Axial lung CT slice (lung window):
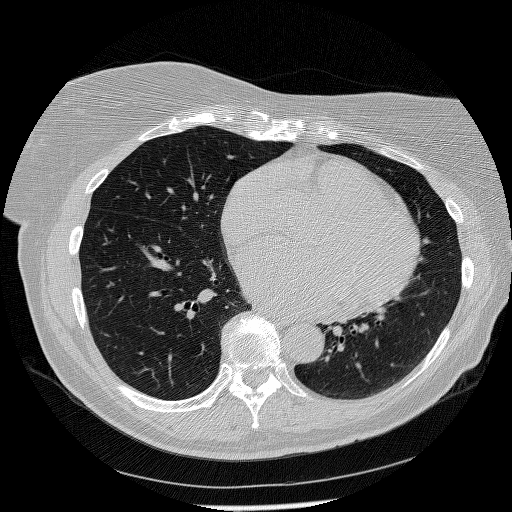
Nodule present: no